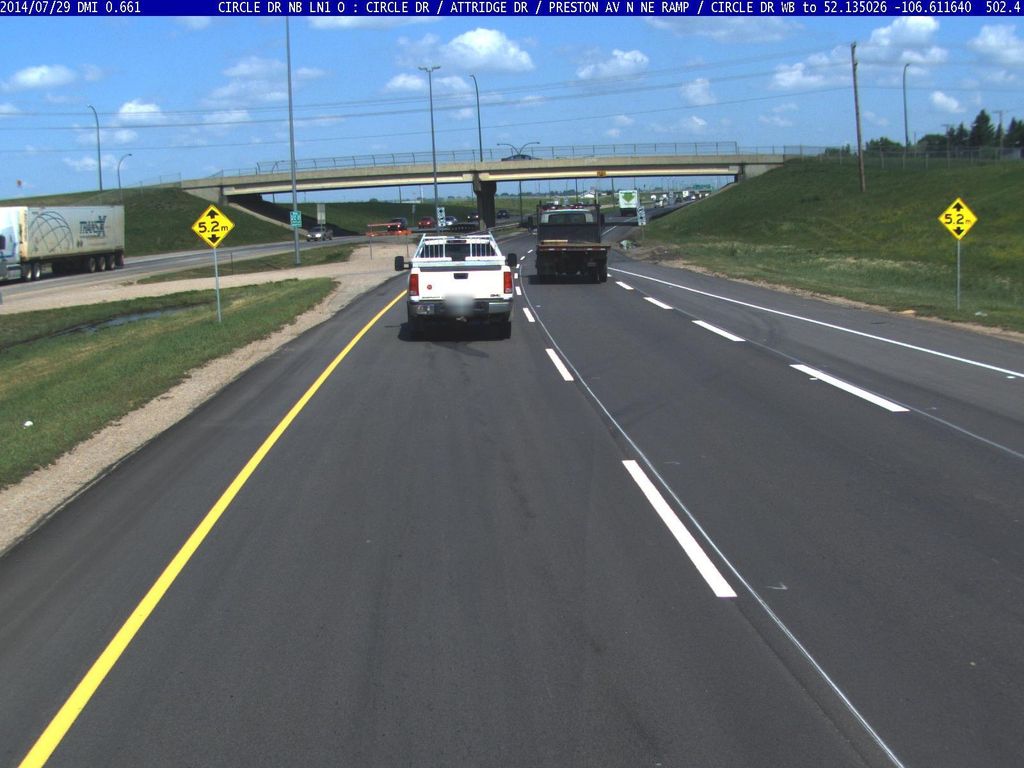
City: saskatoon